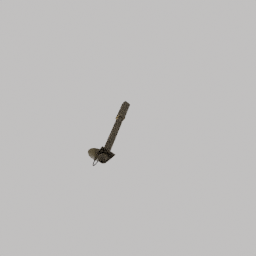
Label: lighting